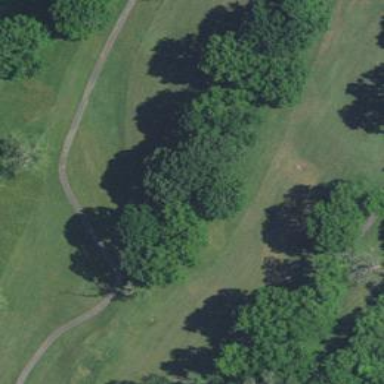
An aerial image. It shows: Golf fairway surrounded by grass.